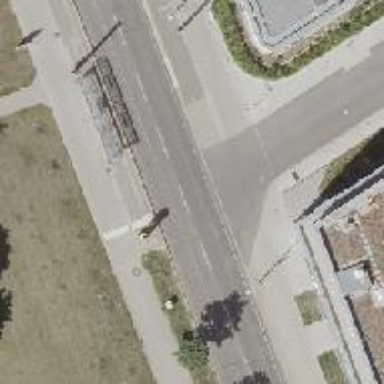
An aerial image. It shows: Tram stop.